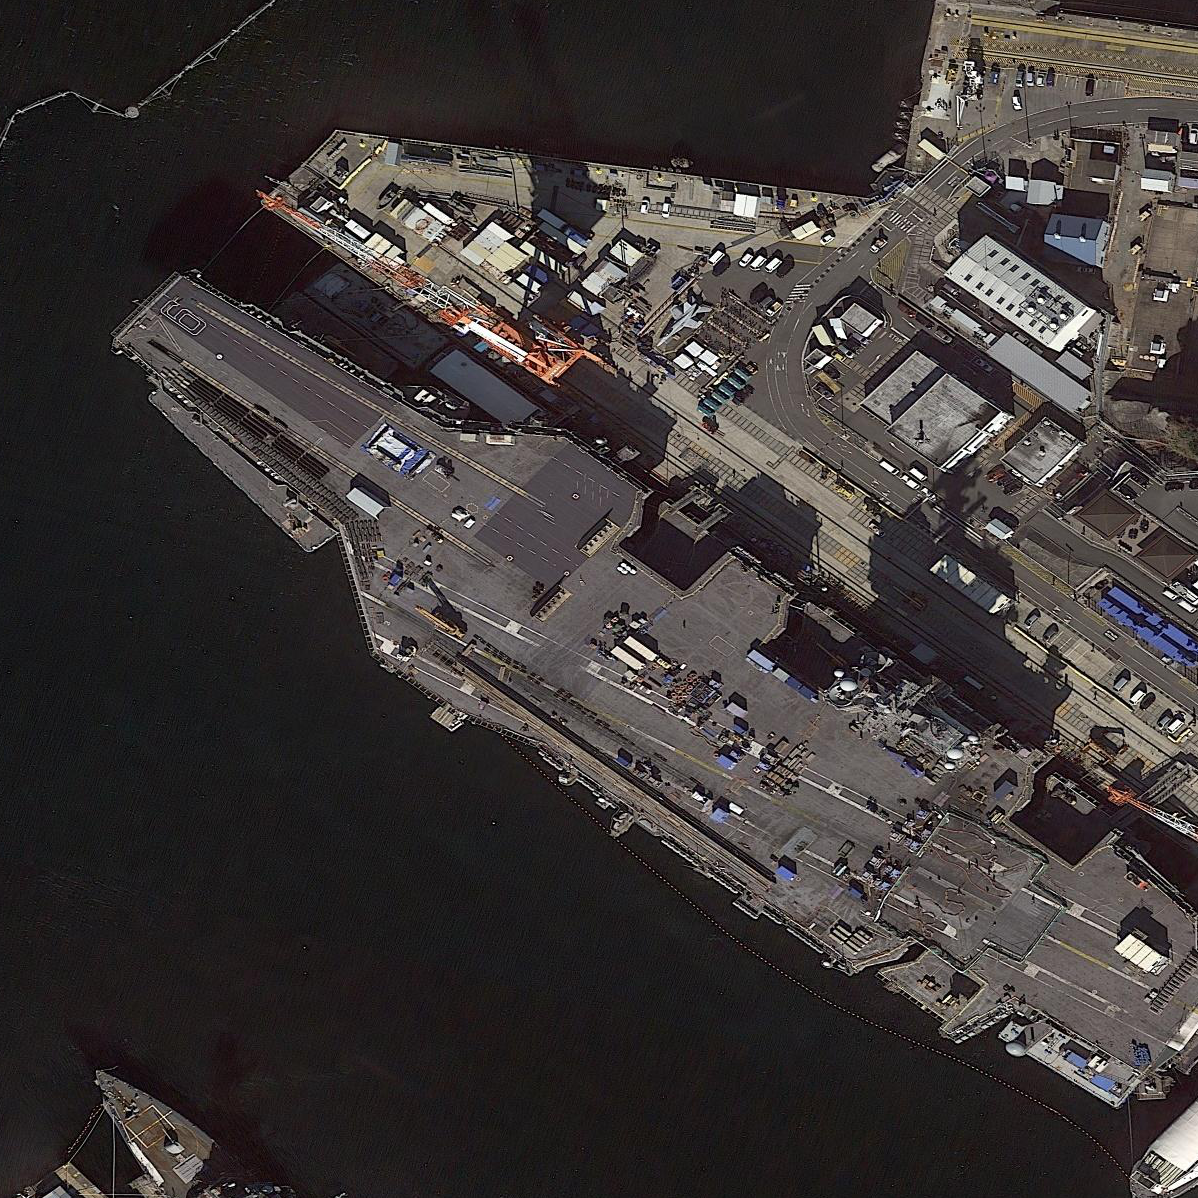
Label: Nimitz-class_aircraft_carrier